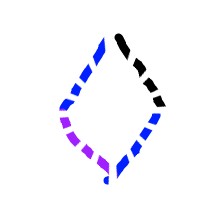
Shape: rhombus